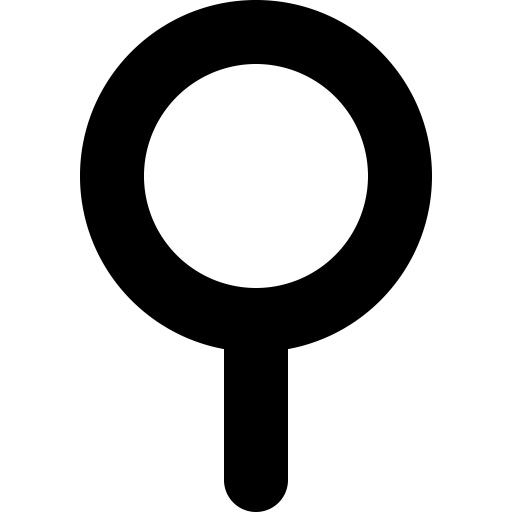
Tags: icon, FontAwesome, fa-icon, solid, neuter